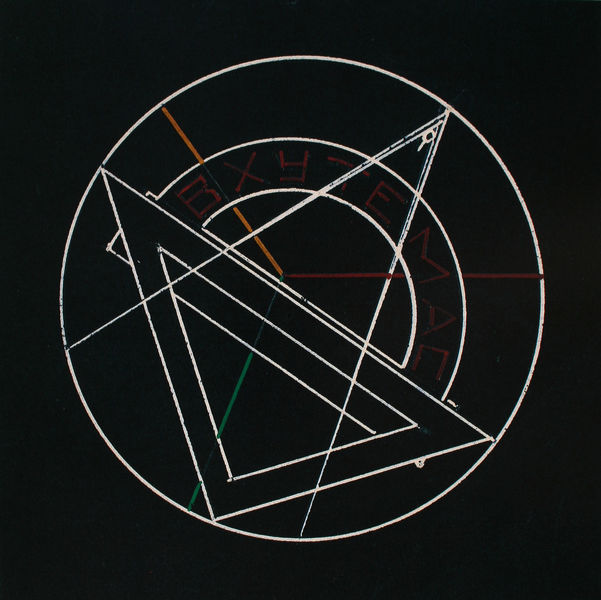
Titel: Skizze für das Signet der Wuchtemas
Künstler: Alexander Wesnin
Standort: Moskau
Institution: Staatliches Architekturmuseum
Schlagwörter: dreieck, grün, orange, schwarz, weiss, rot, kreis, schrift, russland, linien, weis, gerade, linie, form, buchstaben, kreise, halbkreis, lineal, dreiecke, geometrie, winkel, teile, zirkel, winkelmesser, udssr